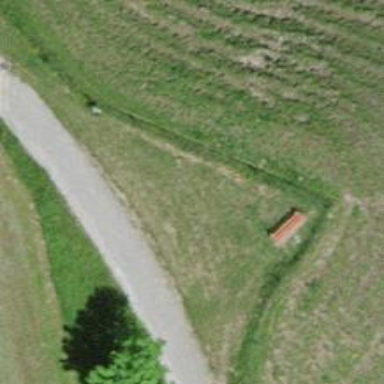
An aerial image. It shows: Bench for seating.